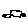
Label: car